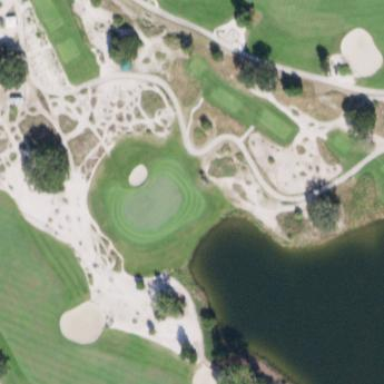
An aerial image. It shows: Sandy area is golf bunker.